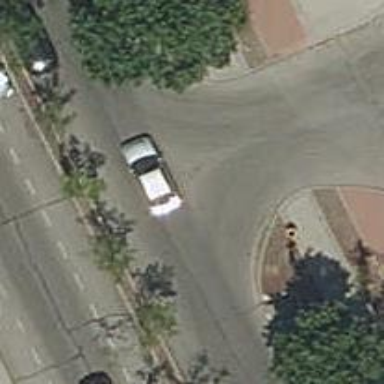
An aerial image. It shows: Unmarked road crossing.